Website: lowes
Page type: newsletter-management
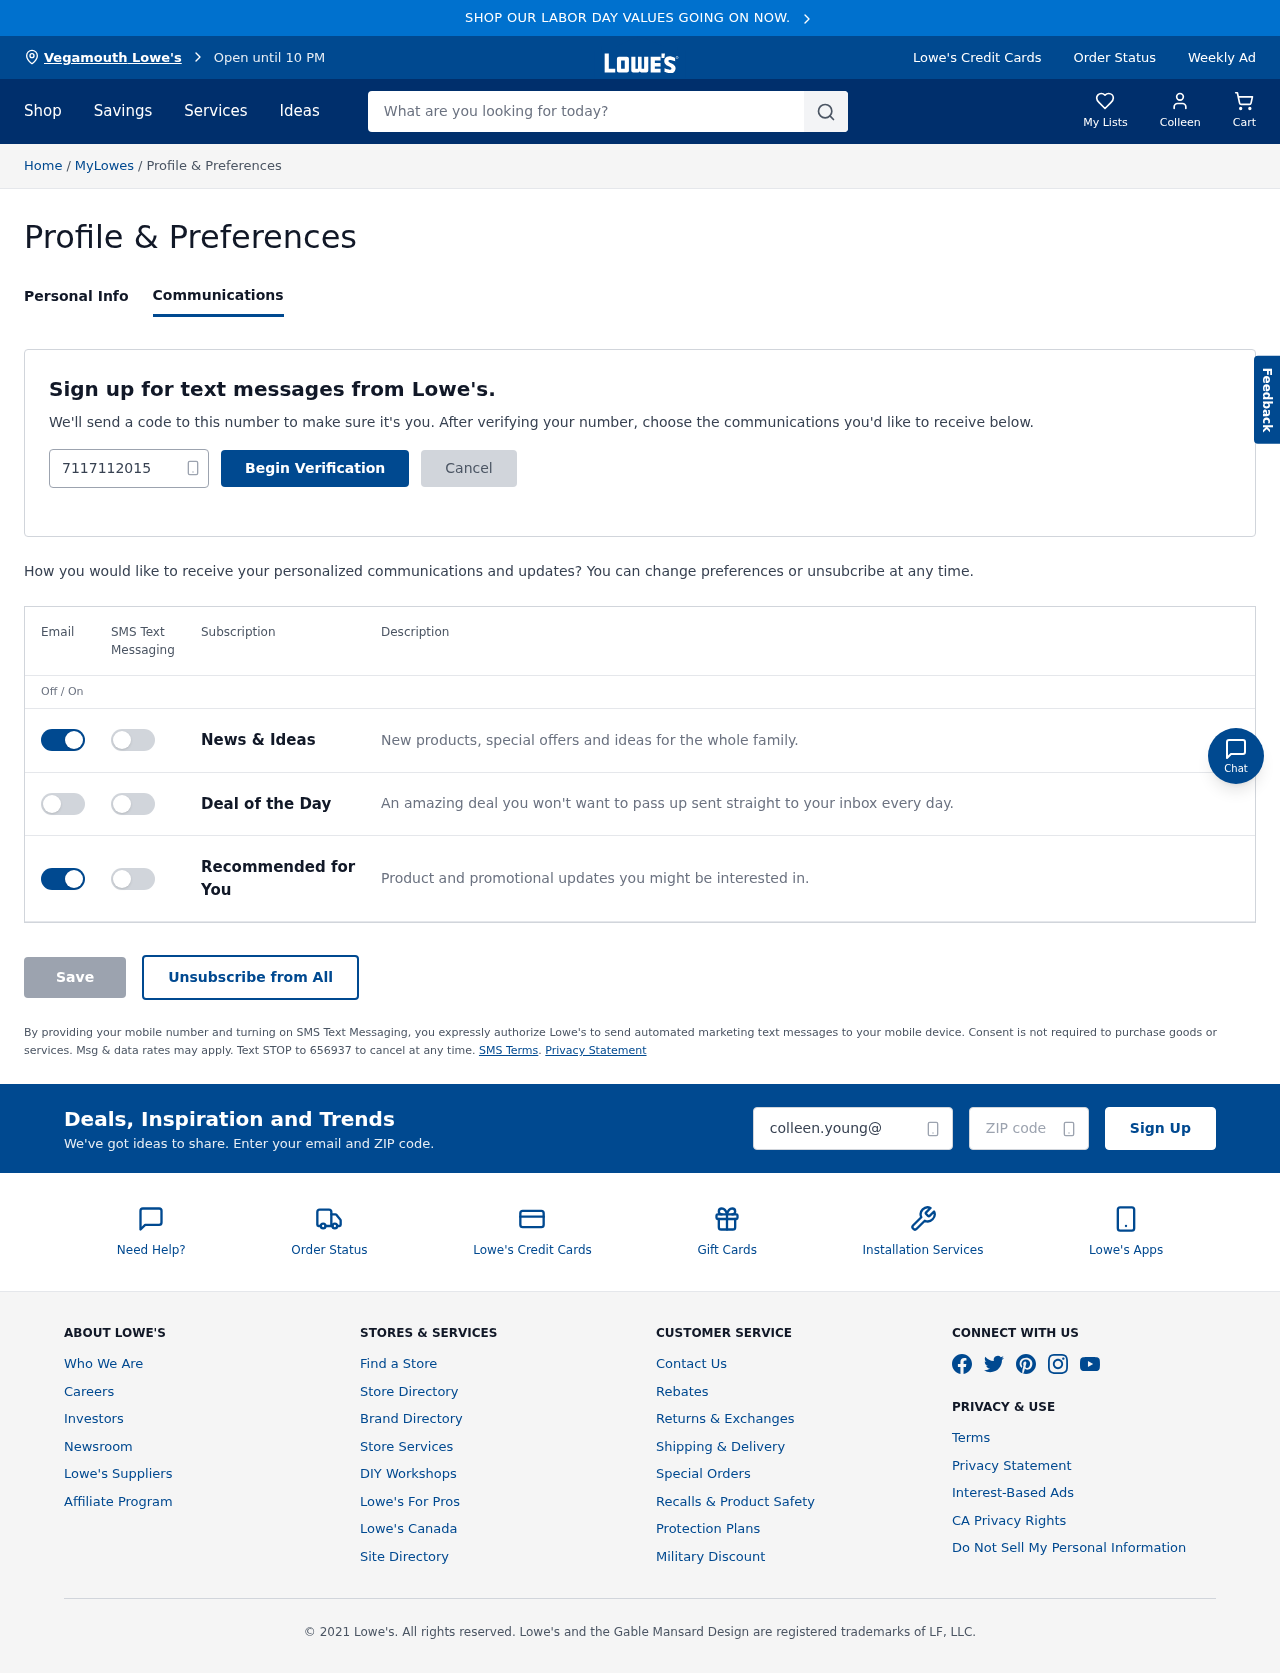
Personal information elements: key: PII_CITY
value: Vegamouth Lowe's
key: PII_EMAIL
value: colleen.young@yahoo.com
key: PII_FIRSTNAME
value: Colleen
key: PII_PHONE
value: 7117112015
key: PII_POSTCODE
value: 04897
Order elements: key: ORDER_NUM_ITEMS
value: Cart
Search elements: key: HEADER_SEARCH
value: What are you looking for today?